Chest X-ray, PA view. Patient: 67 years old, sex M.
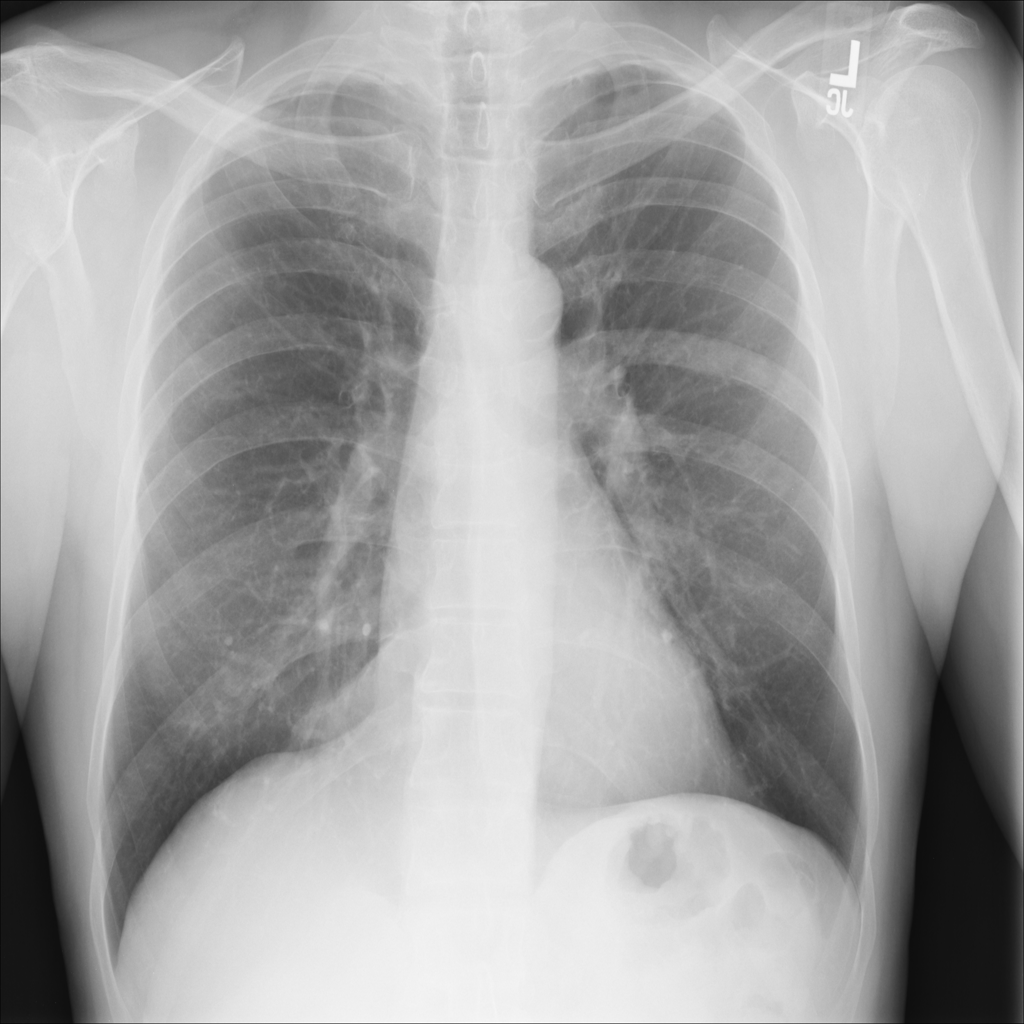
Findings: No Finding